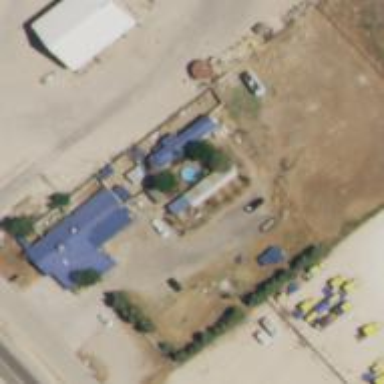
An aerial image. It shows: Veterinary facility.